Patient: sex M, age 43
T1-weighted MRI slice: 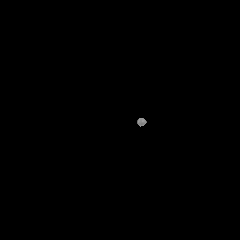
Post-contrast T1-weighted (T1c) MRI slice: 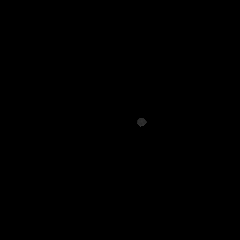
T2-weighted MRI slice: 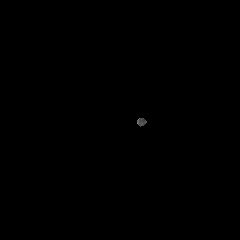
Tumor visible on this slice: no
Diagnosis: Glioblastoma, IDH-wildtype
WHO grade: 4